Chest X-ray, PA view. Patient: 62 years old, sex F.
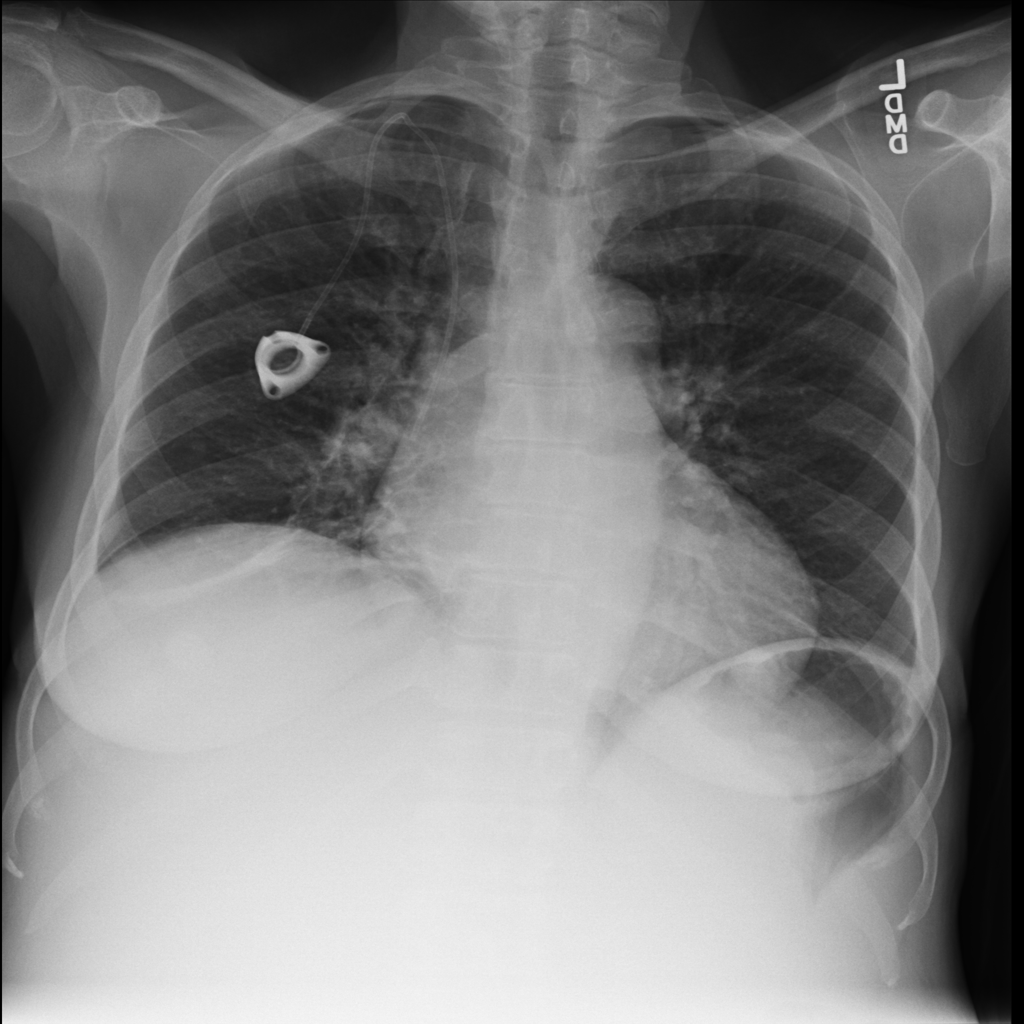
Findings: Atelectasis, Infiltration